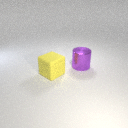
large yellow rubber cube in front of large purple metal cylinder